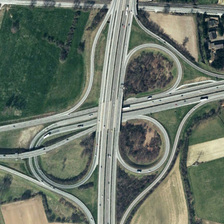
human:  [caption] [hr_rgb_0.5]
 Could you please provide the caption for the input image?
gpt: many green trees are near a viaduct with three circles .

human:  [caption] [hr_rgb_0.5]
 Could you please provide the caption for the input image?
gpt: many green trees are near a viaduct with three circles .

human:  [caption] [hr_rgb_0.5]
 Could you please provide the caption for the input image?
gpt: many green trees are near a viaduct with three circles .

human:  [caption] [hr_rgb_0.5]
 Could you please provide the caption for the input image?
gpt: many green trees are near a viaduct with three circles .

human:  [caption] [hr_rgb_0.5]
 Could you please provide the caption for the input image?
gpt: many green trees are near a viaduct with three circles .